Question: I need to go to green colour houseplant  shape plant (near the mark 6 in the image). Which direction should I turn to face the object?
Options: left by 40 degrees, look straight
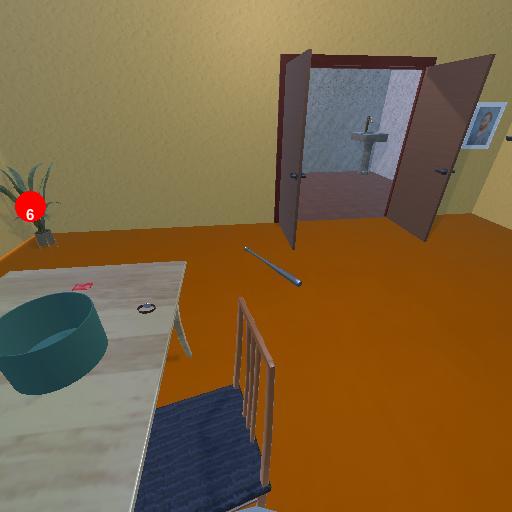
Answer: left by 40 degrees